Interaction volume radius: 5 \u00c5
Interaction volume height: 25 \u00c5
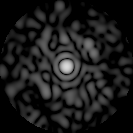
Disorder parameter: 0.8407